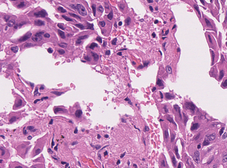
Tumor epithelial tissue: yes
Tumor-associated stroma tissue: yes
Normal tissue: no